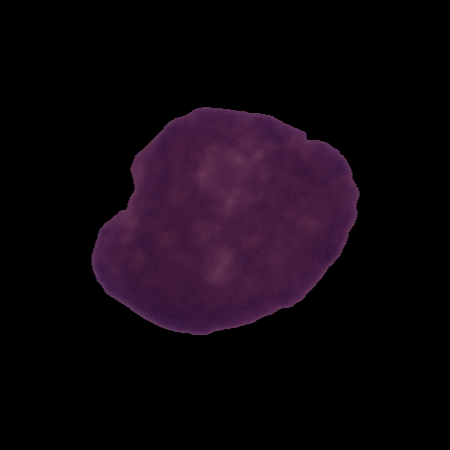
Label: cancer